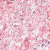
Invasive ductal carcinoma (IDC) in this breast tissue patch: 0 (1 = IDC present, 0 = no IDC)